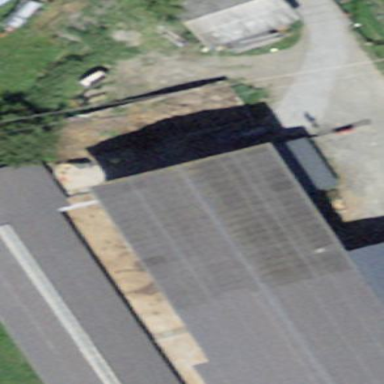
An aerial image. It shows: Part of building.